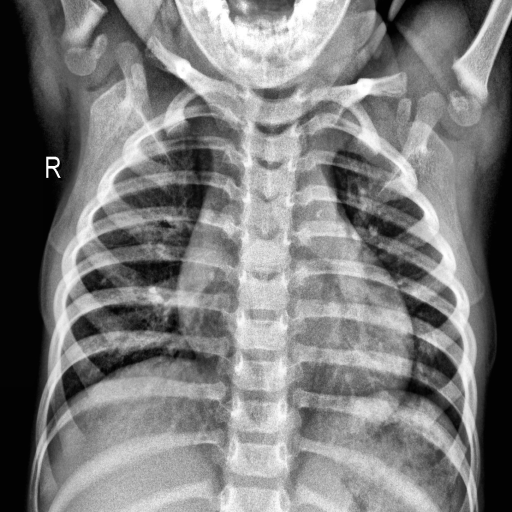
Finding: NORMAL